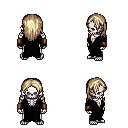
a pixel art fantasy rpg character, male body template, skeleton, gray robe, white pants, white blonde long hairstyle, leather bracers, four views (front, back, left, right), 2x2 character sprite sheet, small pixel art, hard edges, no anti-aliasing